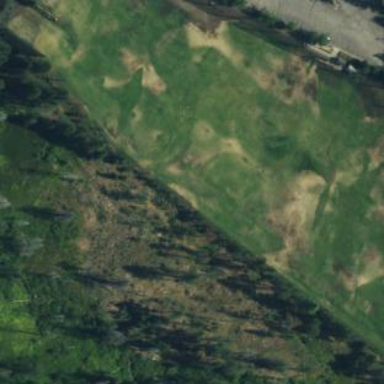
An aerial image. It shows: Grassy area designated as driving range for golf.